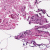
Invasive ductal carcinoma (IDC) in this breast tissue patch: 0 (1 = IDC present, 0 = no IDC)